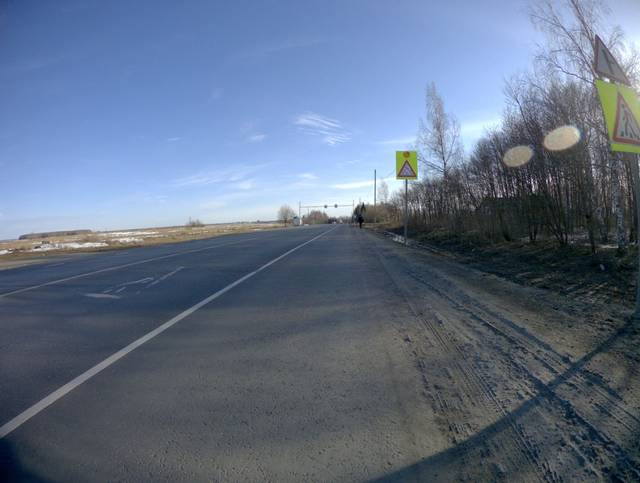
Region: Russia
Coordinates: 56.222, 40.442